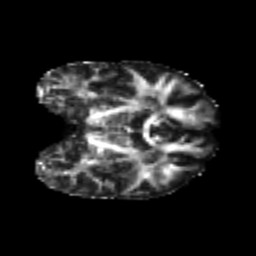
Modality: FA
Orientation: coronal
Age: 22
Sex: female
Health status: healthy
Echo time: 0.074 s